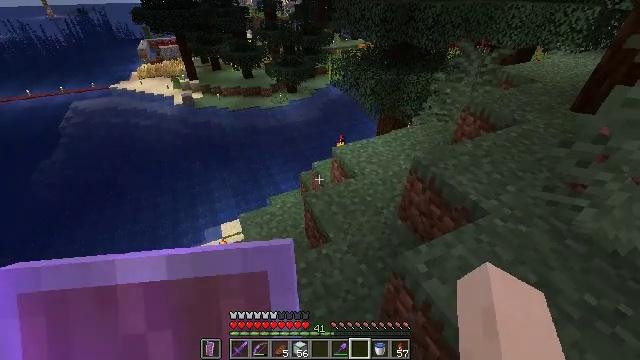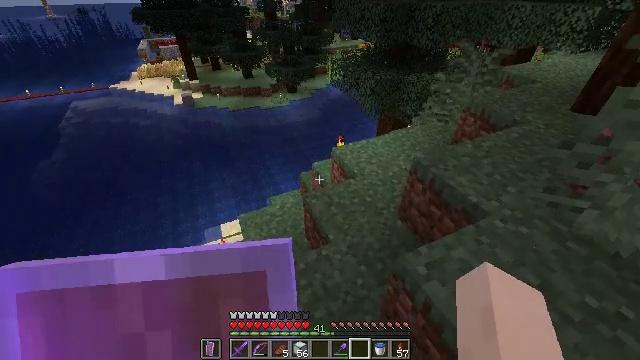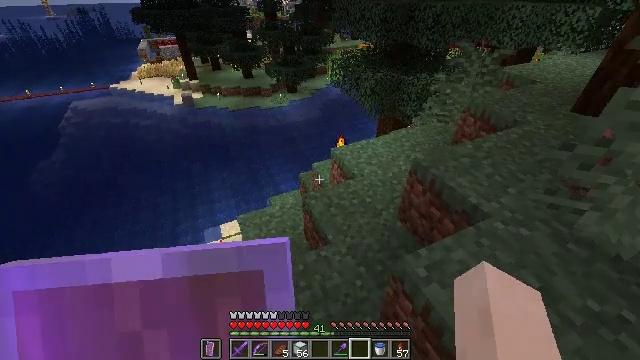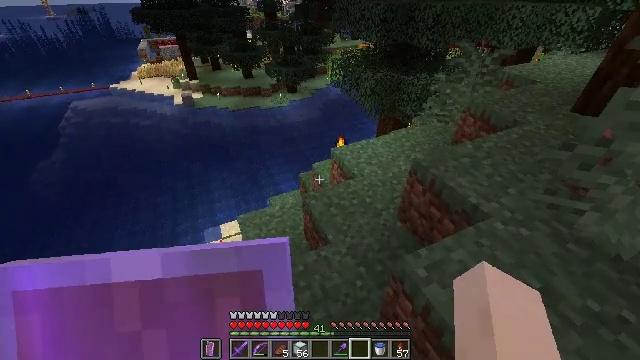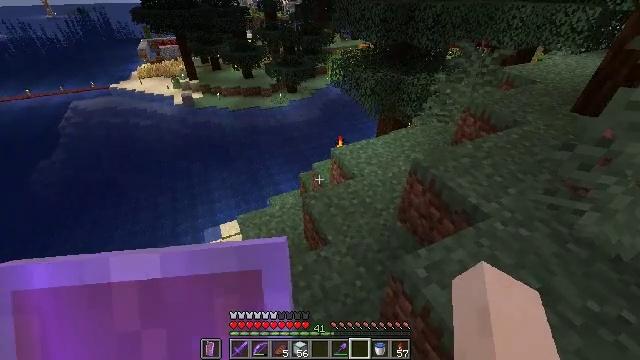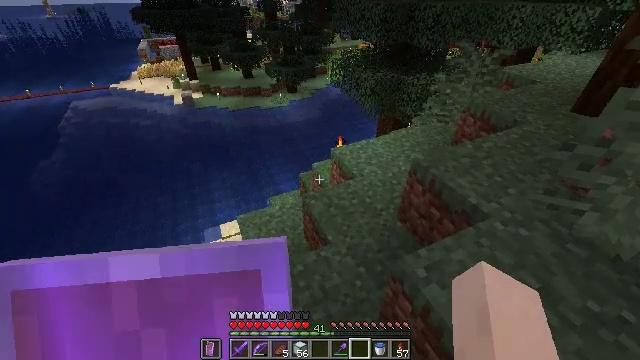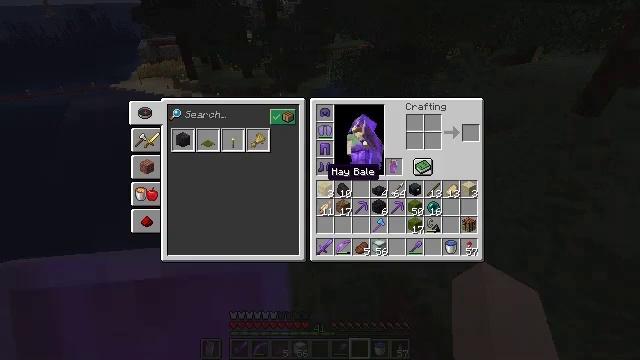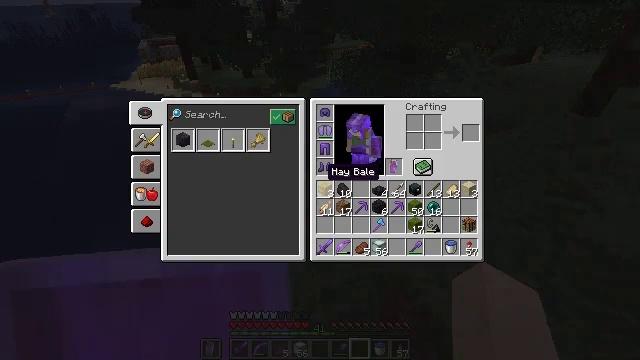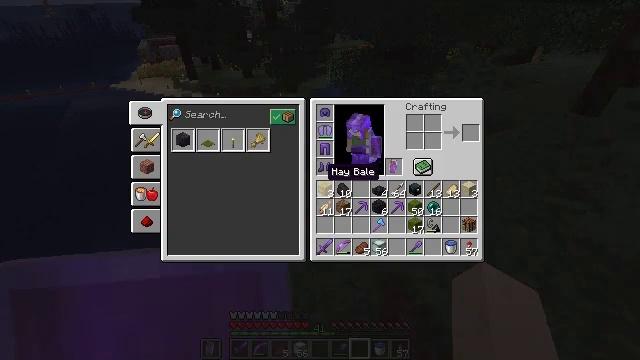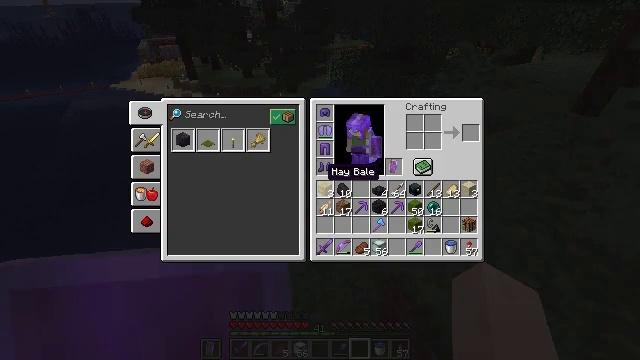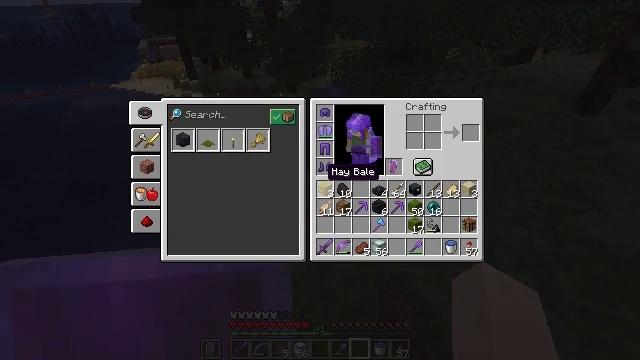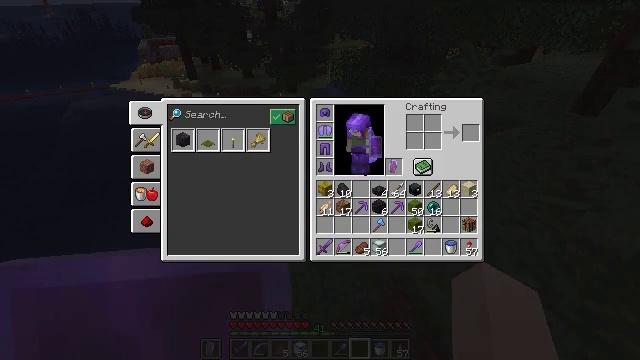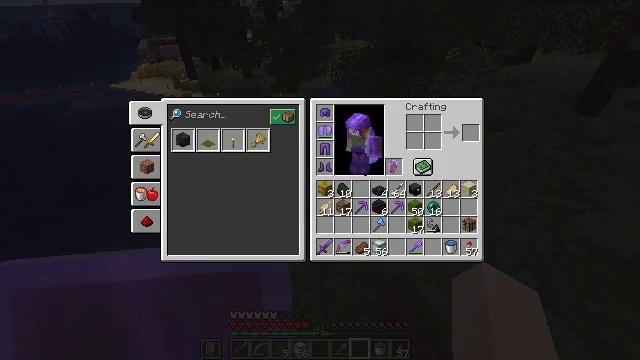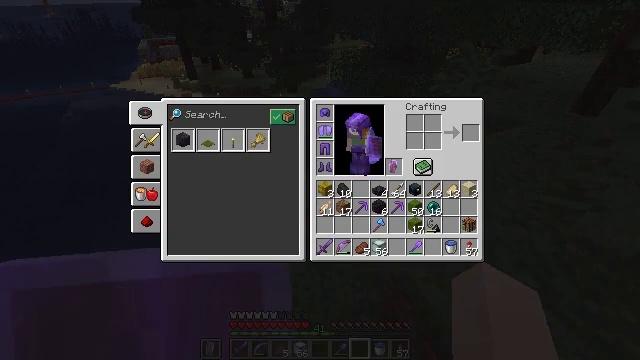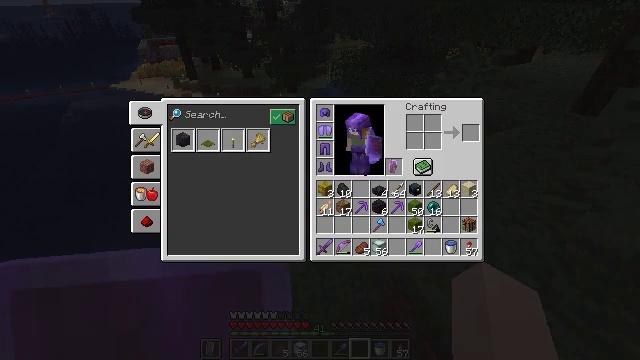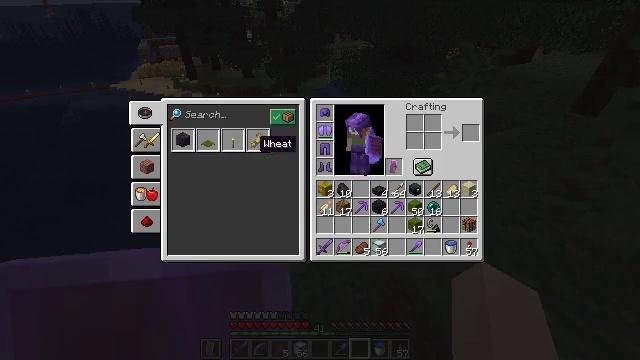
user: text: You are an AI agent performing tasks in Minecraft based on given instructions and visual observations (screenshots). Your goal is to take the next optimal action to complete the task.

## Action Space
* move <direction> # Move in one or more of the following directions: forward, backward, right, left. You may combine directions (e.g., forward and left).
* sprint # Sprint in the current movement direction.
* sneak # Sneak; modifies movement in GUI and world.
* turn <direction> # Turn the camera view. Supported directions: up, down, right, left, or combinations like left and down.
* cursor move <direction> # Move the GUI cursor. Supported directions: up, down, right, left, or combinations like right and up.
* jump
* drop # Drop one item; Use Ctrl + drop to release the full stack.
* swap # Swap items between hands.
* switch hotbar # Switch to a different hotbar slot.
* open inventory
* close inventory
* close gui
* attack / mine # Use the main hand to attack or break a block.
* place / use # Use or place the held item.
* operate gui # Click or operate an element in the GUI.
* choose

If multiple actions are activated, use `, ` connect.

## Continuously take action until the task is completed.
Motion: motion action
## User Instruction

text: Combine green wool to craft a green carpet.
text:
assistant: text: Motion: no_op
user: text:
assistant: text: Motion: no_op
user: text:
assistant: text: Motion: no_op
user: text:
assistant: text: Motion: no_op
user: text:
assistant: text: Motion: no_op
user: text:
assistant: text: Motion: open inventory
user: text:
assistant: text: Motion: open inventory
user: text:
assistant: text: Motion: open inventory
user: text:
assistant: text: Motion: open inventory
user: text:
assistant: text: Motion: no_op
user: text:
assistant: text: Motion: turn left
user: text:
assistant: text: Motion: turn left
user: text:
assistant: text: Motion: no_op
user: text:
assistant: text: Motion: no_op
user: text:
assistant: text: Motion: turn left and up
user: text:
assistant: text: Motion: no_op
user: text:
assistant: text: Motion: no_op
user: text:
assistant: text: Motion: turn left
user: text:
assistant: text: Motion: no_op
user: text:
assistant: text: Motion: no_op
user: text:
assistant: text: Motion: no_op
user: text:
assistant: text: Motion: no_op
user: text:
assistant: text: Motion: no_op
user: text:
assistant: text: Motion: no_op
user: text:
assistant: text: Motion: no_op
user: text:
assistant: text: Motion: turn left
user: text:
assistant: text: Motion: no_op
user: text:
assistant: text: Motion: turn left
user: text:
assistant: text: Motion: no_op
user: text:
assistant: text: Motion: no_op